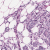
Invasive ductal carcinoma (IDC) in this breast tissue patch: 1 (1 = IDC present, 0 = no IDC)